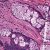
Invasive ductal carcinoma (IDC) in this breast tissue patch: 0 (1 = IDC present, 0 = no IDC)